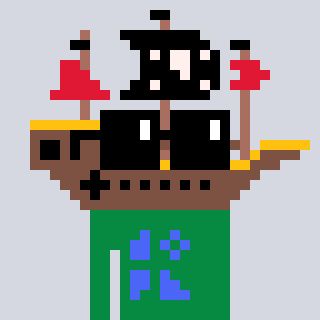
a pixel art character with square black sunglasses, a pirateship-shaped head and a green-colored body on a cool background